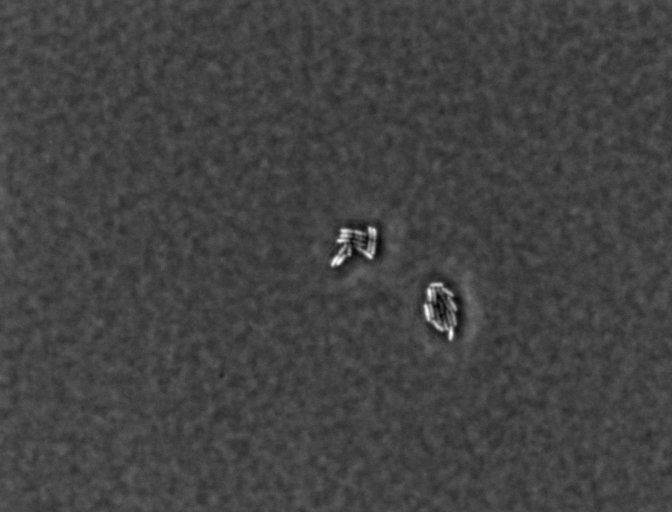
Phase contrast microscopy, 60x objective, 3 h incubation